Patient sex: M
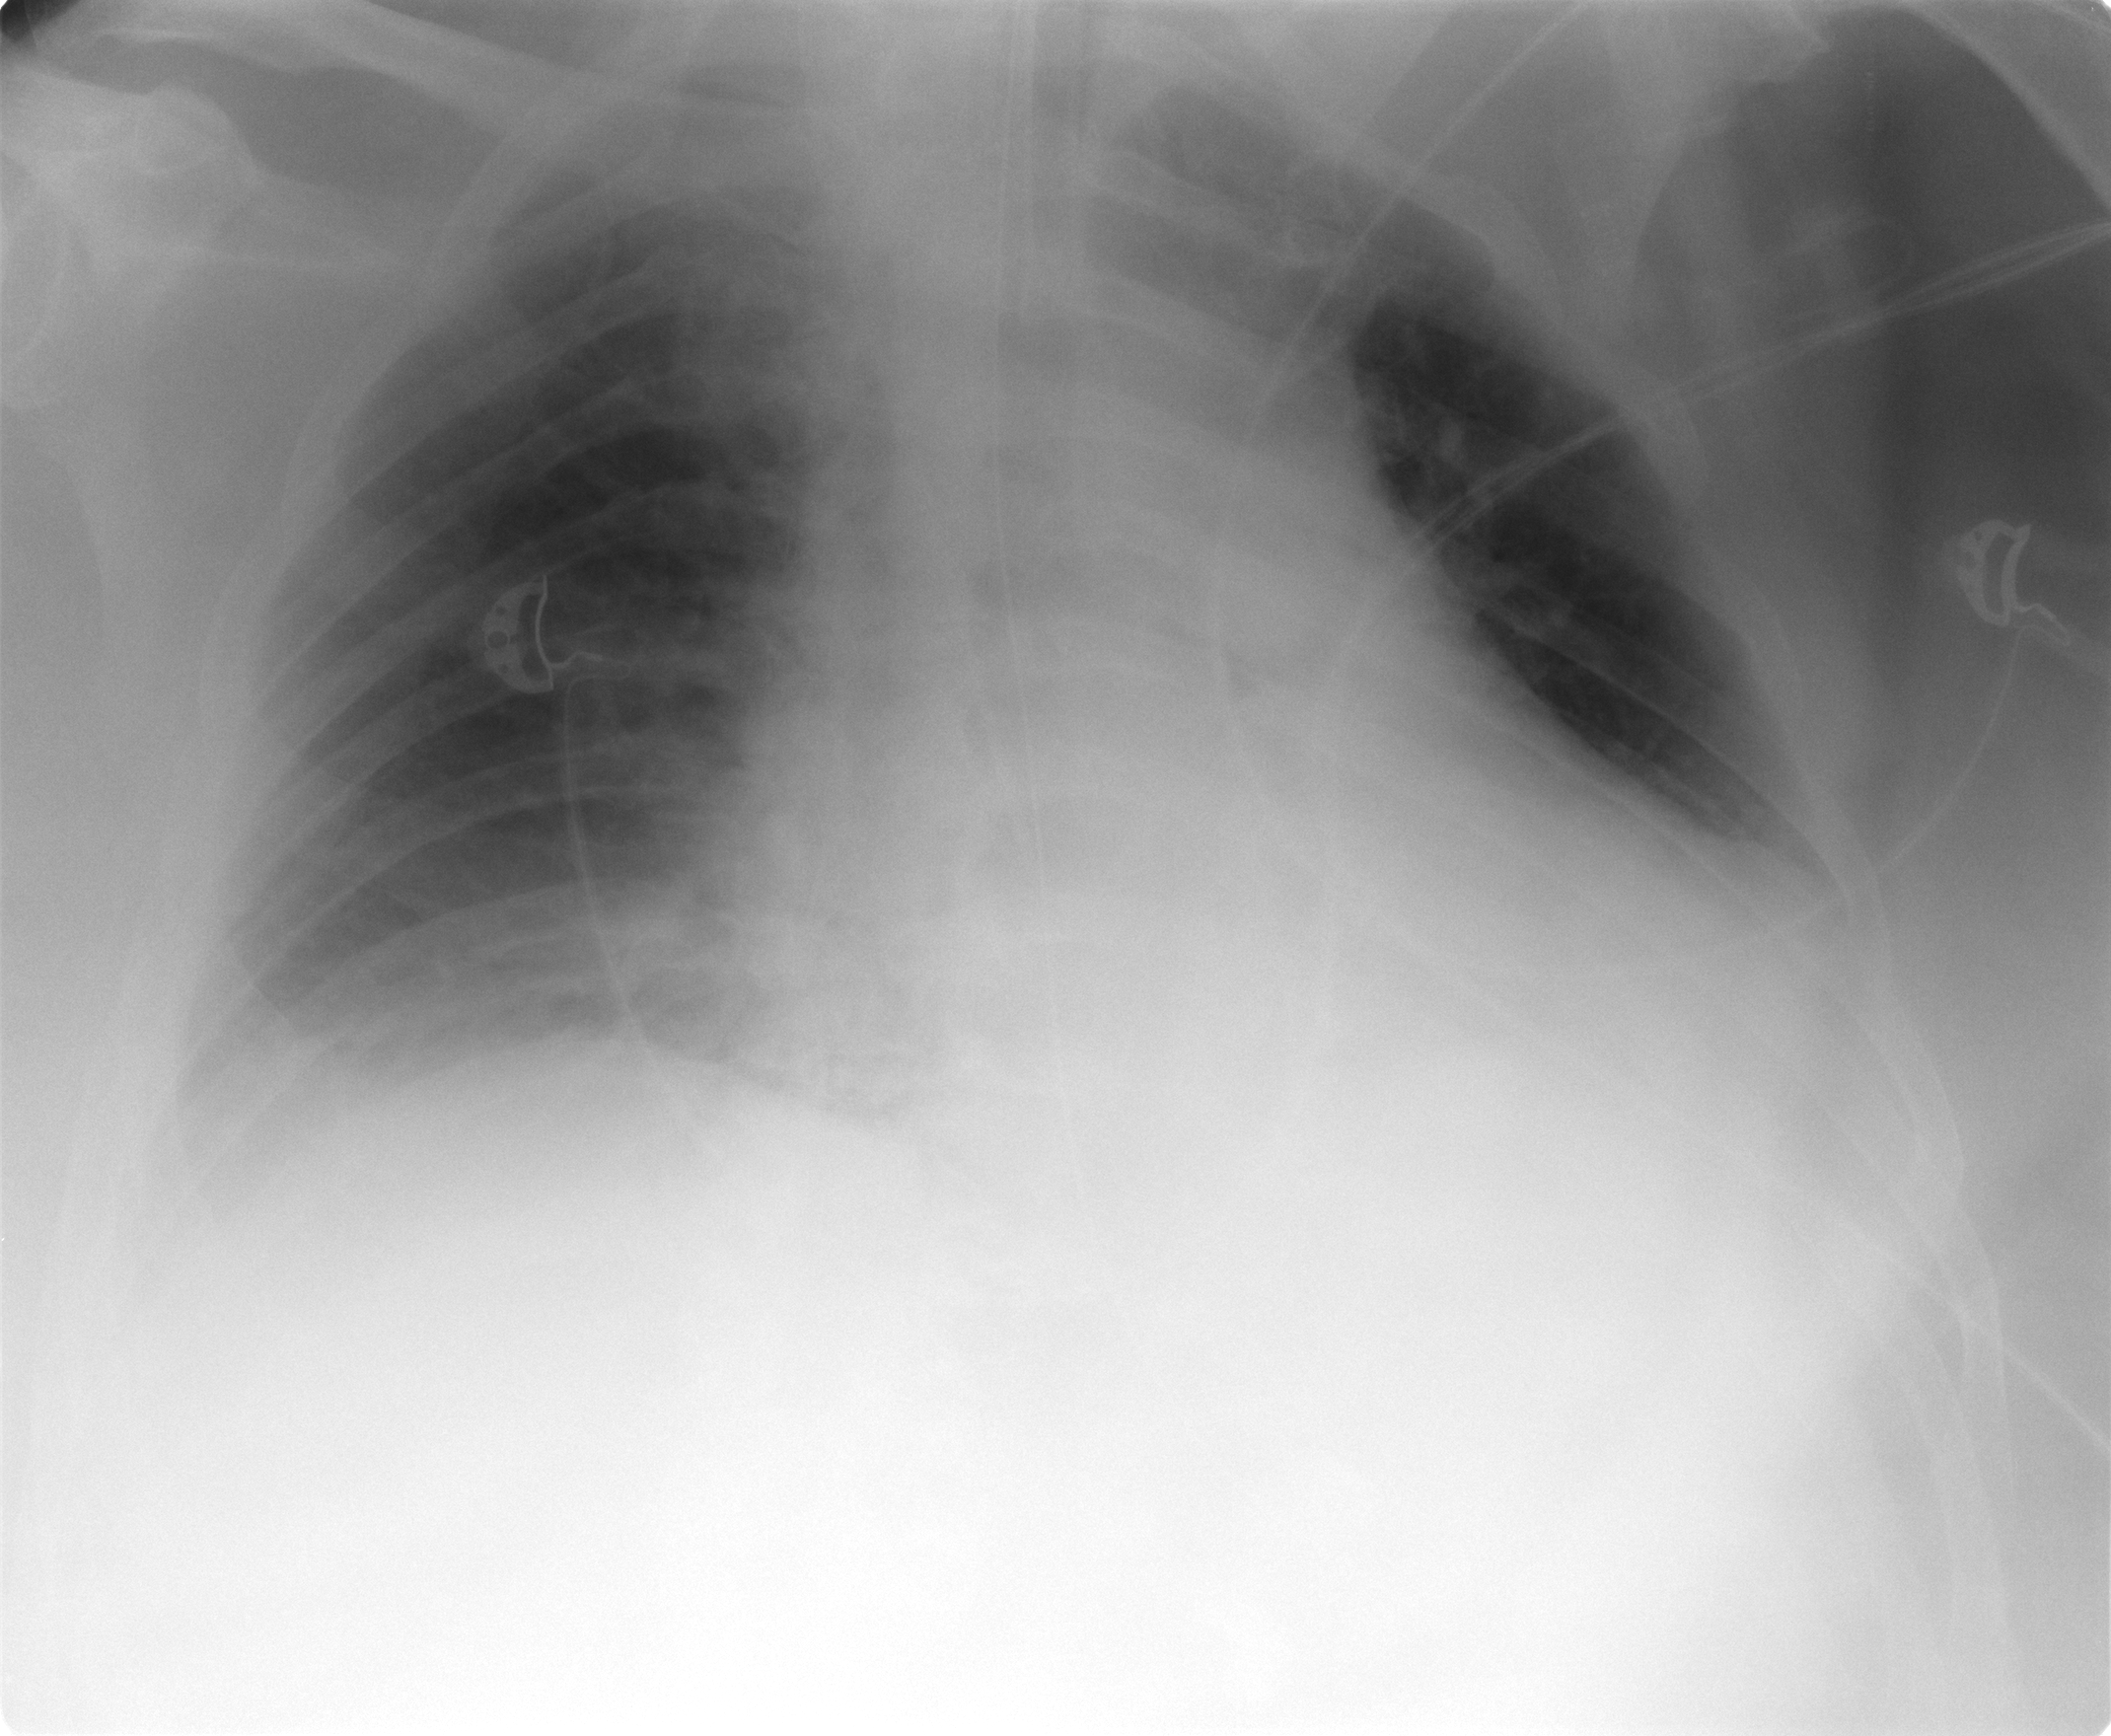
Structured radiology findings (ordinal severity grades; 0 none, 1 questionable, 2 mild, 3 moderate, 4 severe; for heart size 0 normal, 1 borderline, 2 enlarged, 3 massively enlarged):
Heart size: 2
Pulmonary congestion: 1
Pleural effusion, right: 2
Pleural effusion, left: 2
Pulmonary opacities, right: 0
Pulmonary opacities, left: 0
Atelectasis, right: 2
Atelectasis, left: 2